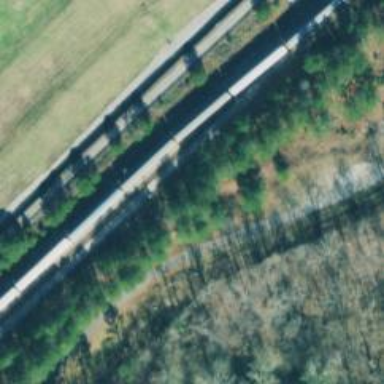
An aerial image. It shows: Railway siding for service.